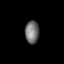
Tissue: prostate
Cell type: Myeloid cells
Senescence score: 0.7029
Nuclear area (px): 311
Mean DAPI intensity: 114.486